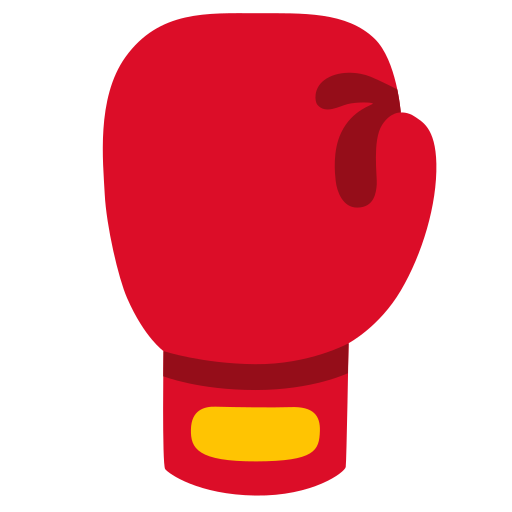
Emoji: 🥊